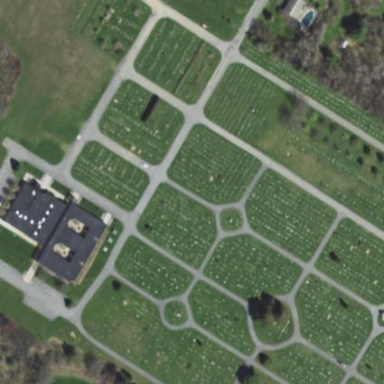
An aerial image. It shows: Cemetery.